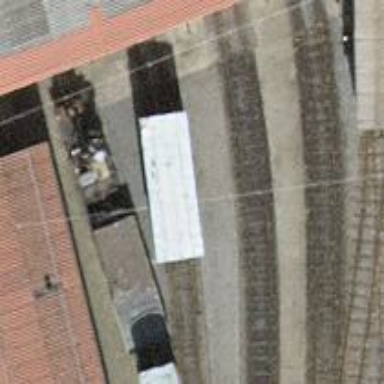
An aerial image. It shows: Preserved railway in service yard.